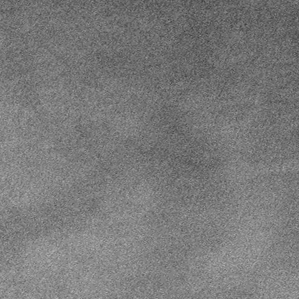
Label: frost